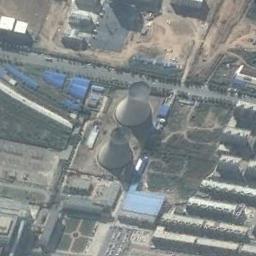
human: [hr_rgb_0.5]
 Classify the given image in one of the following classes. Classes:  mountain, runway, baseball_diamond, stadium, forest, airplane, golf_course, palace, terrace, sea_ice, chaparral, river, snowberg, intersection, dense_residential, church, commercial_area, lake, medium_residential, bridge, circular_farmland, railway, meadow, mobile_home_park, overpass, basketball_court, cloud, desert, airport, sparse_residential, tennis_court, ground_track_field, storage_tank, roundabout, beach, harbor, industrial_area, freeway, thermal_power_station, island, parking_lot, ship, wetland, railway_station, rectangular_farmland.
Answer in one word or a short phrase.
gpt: thermal_power_station